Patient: sex M, age 57
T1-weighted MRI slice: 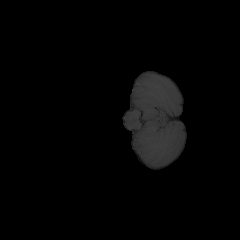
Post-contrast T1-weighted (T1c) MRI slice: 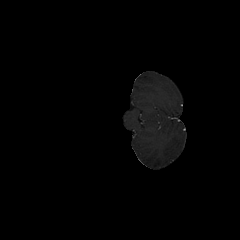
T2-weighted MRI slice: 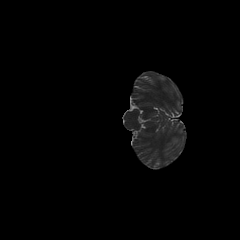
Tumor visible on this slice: no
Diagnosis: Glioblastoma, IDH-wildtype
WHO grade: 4